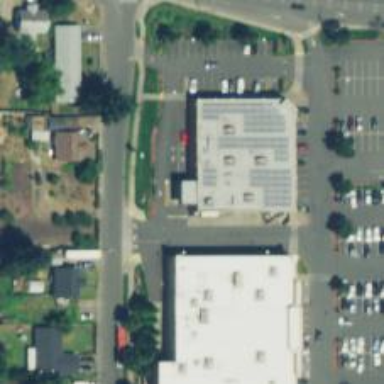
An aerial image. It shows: Pharmacy providing healthcare services.